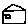
Label: house